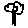
Label: flower